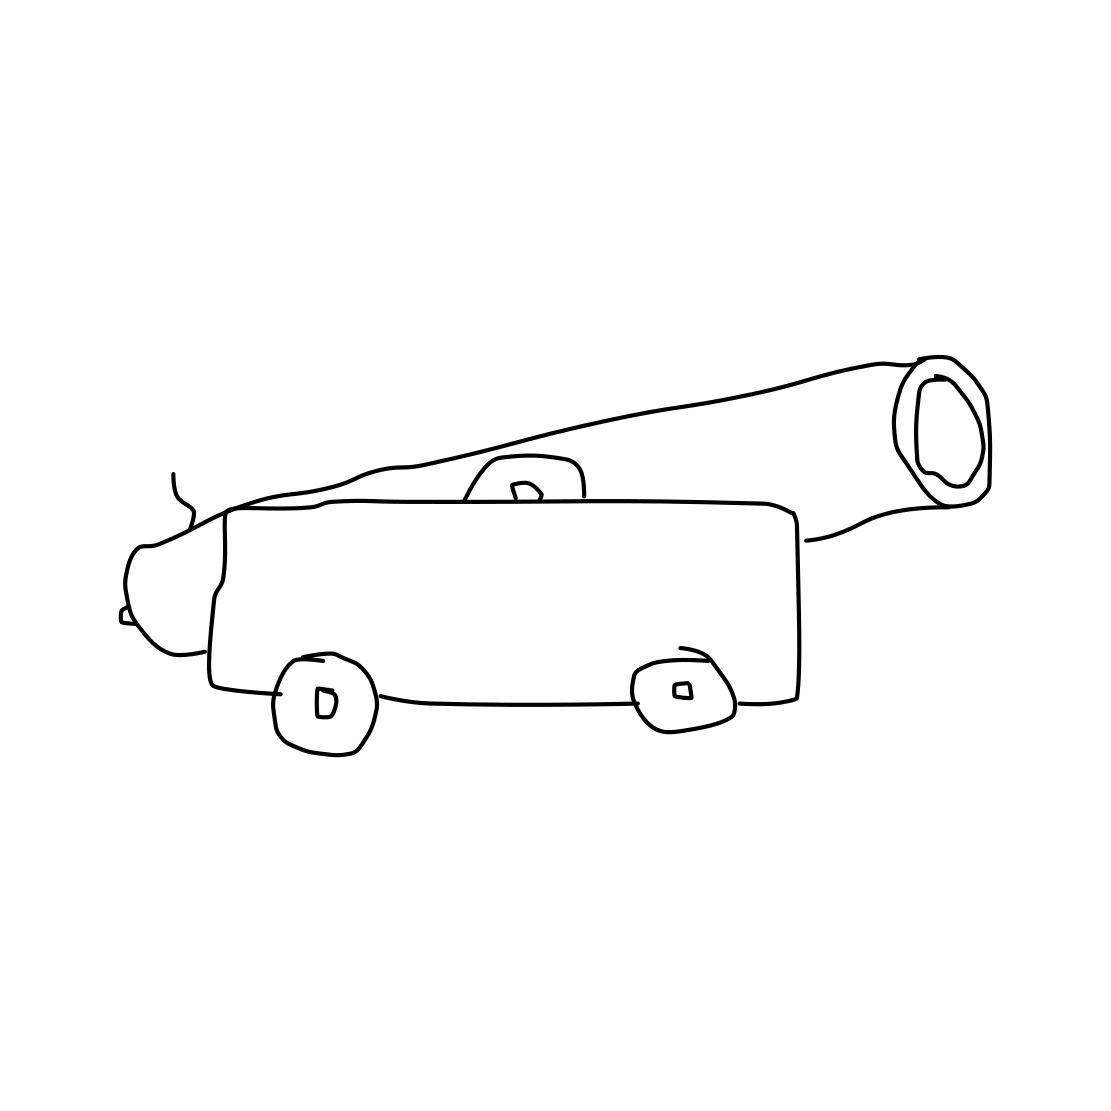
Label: cannon